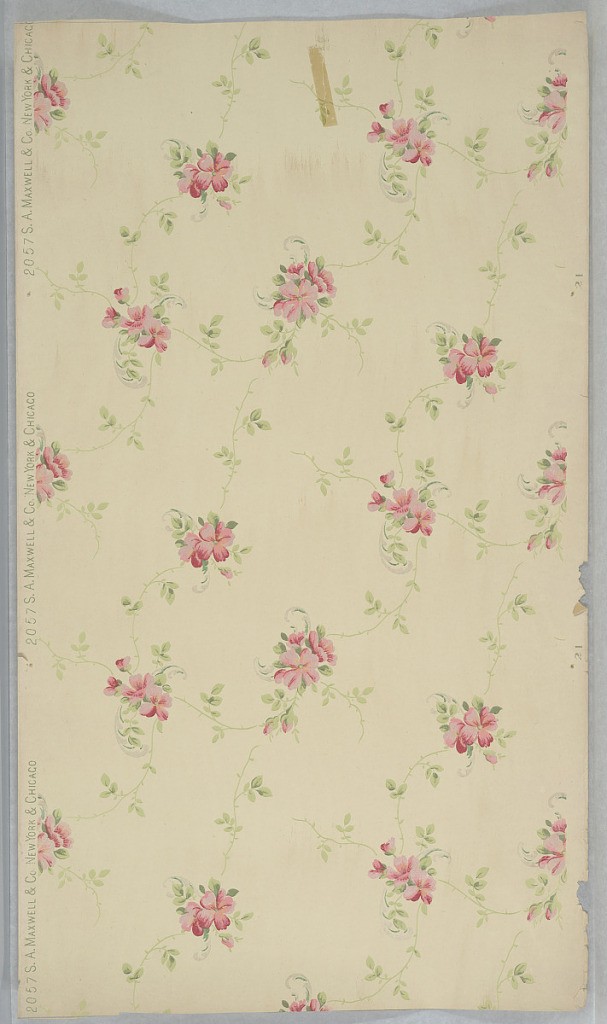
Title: Ceiling paper
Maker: Maxwell & Co., S.A., Chicago, Illinois, USA
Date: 1905–1915
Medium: Machine-printed paper, liquid mica
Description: On tan ground, green vines and pink, white, and red clusters of flowers.